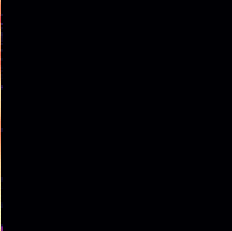
Sound class: Fire crackling